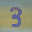
Label: 3